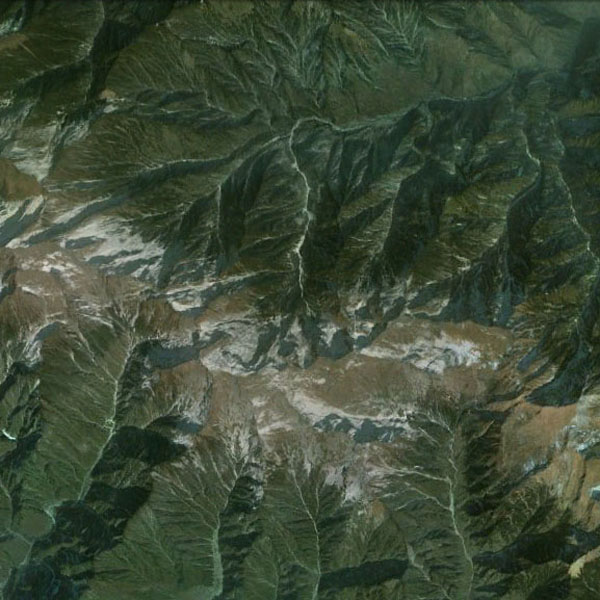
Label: Mountain